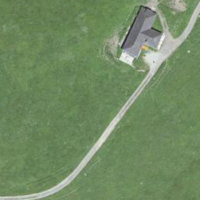
EUNIS habitat code: 24
Species observed at this site:
Crepis aurea